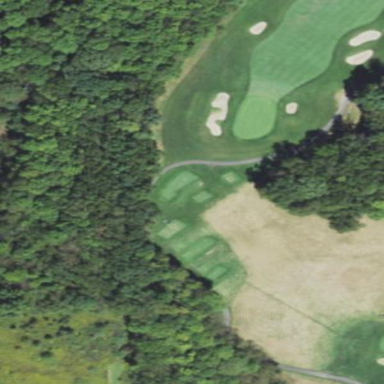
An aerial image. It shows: Rough grassy area used for golf.